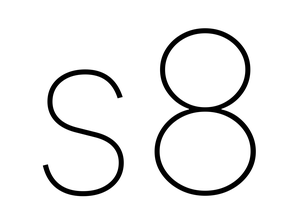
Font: Inter_Thin